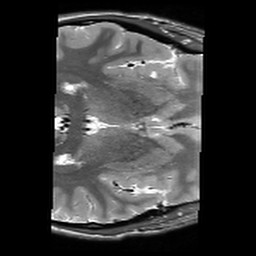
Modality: T2w
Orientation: axial
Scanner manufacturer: siemens
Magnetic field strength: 3 T
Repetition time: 10.38 s
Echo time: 0.05 s